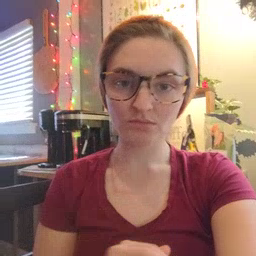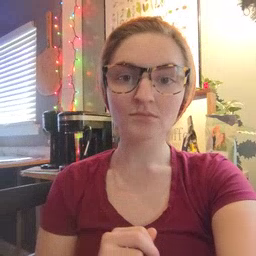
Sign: refrigerator